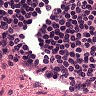
Metastatic tissue present: no